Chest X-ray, AP view. Patient: 55 years old, sex M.
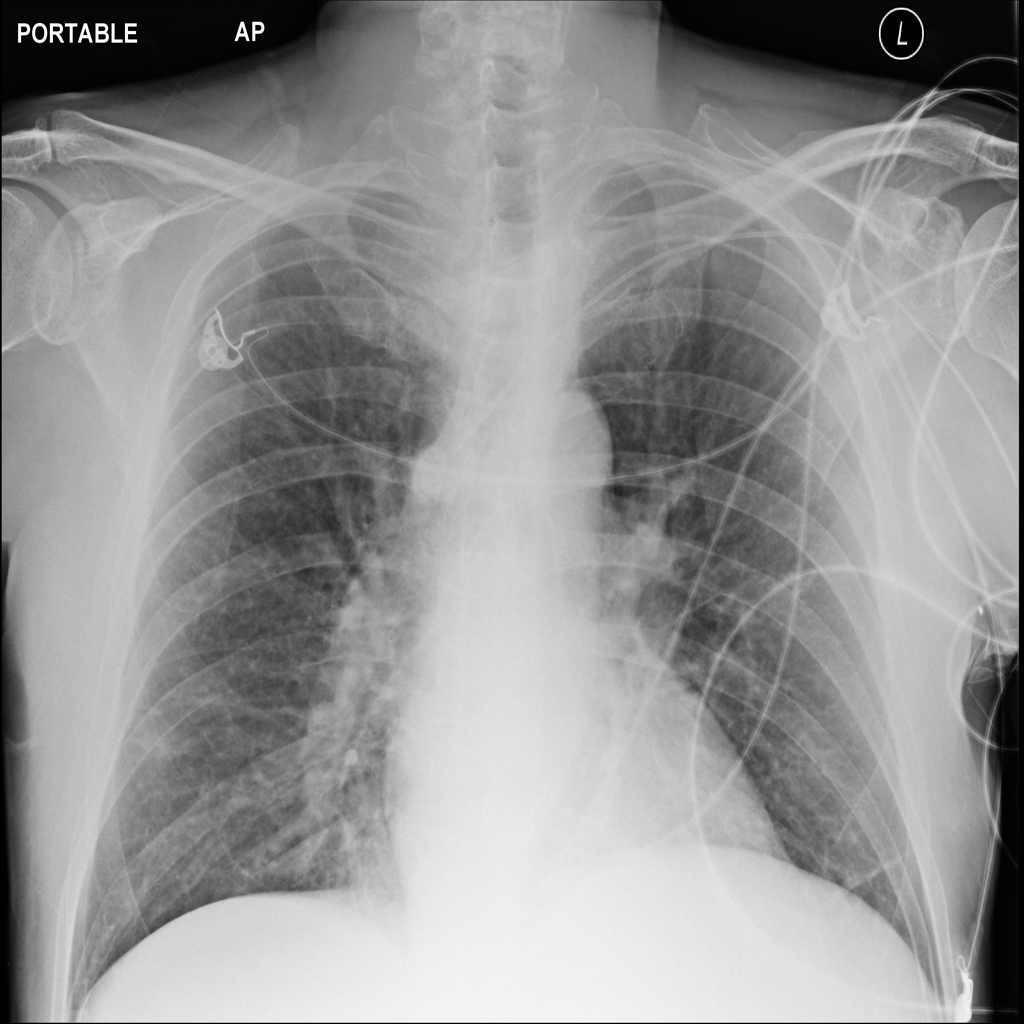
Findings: No Finding